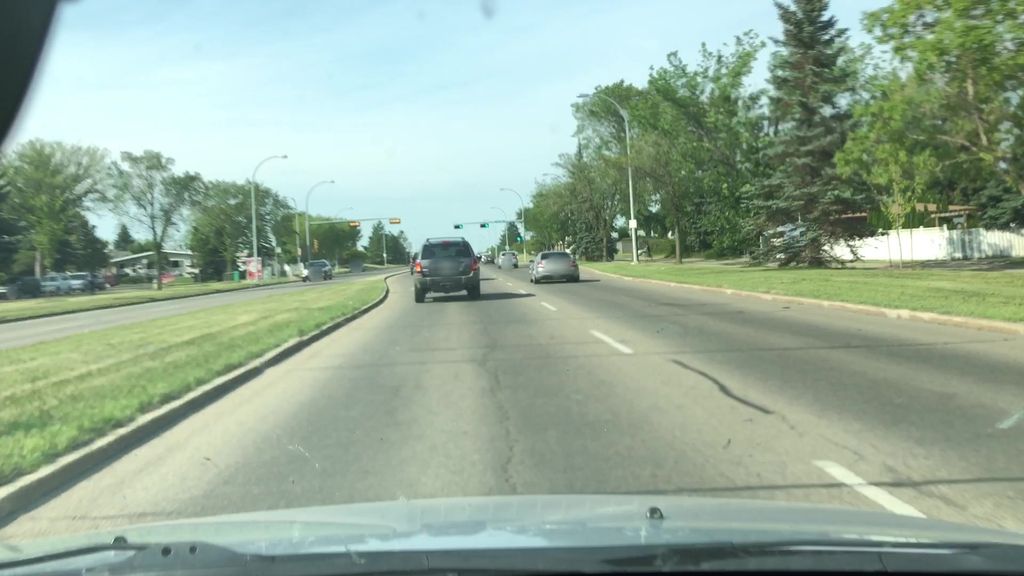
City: edmonton